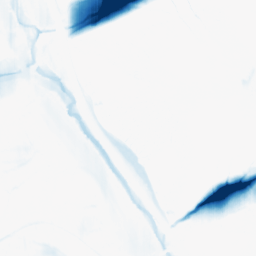
Category: morphological
Decomposition family: morphological_ellipse
Decomposition parameters: operation: closing
width: 50
height: 5
Upsampling method: cubic_mitchell
Upsampling parameters: scale: 8
Upsampling scale: 8